A spectrogram of one vibration snapshot from a rotating bearing is shown (time on one axis, frequency on the other). Diagnose the bearing from this image, choosing from: normal, inner_race, outer_race, ball.
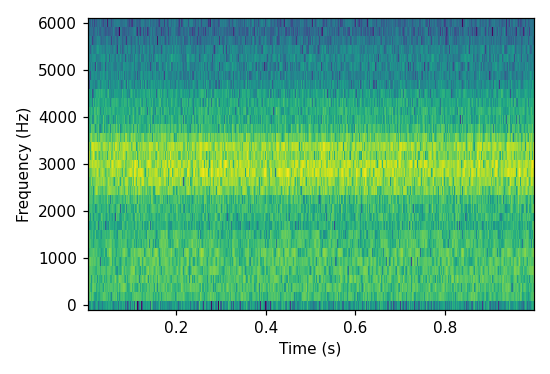
Answer: ball